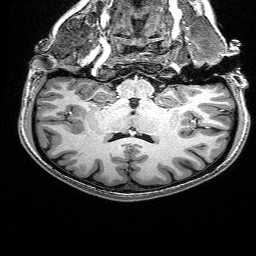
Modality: T1w
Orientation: sagittal